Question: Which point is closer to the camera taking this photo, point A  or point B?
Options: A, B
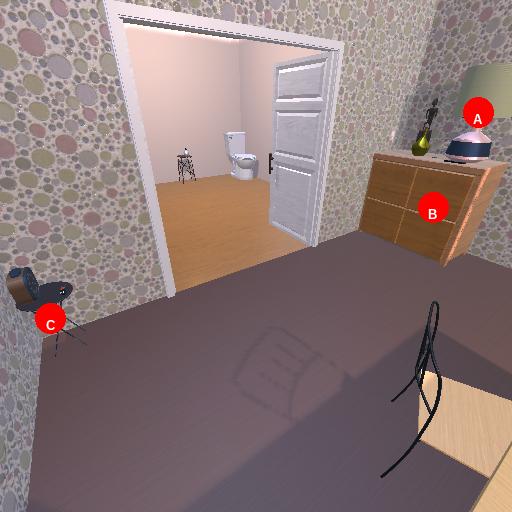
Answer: A